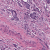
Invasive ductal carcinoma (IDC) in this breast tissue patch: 1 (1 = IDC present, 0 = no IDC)